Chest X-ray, AP view. Patient: 49 years old, sex M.
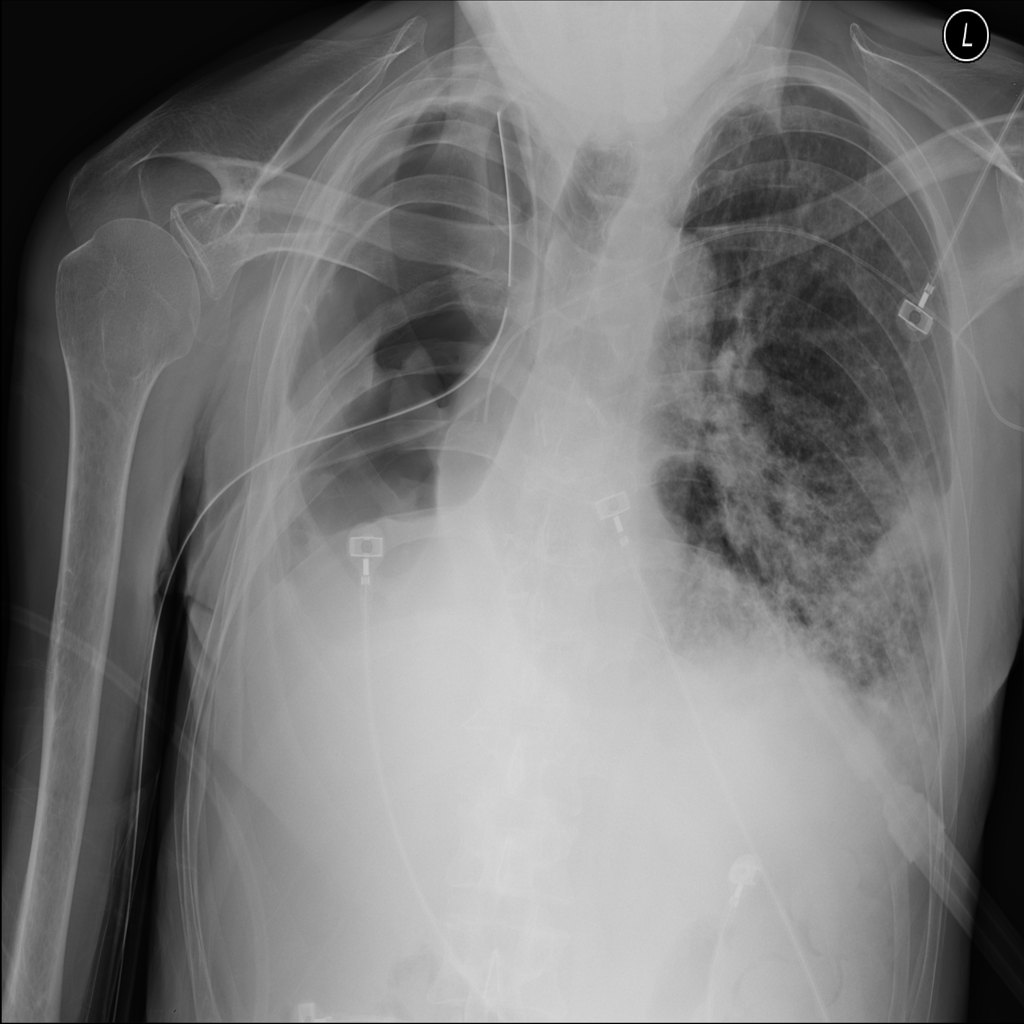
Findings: Infiltration, Pneumothorax